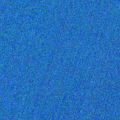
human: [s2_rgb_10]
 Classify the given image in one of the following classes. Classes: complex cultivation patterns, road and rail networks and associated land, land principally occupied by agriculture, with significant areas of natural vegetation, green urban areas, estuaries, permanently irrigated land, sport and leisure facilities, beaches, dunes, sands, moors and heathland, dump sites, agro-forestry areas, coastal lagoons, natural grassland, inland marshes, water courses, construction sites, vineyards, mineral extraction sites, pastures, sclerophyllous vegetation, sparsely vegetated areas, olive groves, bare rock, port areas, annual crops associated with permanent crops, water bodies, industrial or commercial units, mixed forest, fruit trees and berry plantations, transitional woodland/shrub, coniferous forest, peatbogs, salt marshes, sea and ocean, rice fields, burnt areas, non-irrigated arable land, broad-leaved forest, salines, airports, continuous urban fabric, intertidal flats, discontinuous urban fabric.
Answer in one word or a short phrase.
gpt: sea and ocean